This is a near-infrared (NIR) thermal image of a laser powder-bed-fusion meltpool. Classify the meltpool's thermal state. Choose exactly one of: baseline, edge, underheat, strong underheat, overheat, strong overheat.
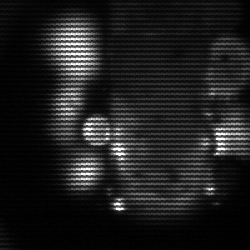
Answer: strong underheat